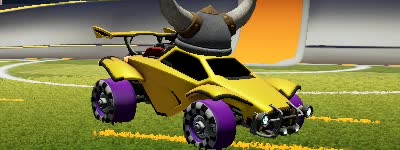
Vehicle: octane